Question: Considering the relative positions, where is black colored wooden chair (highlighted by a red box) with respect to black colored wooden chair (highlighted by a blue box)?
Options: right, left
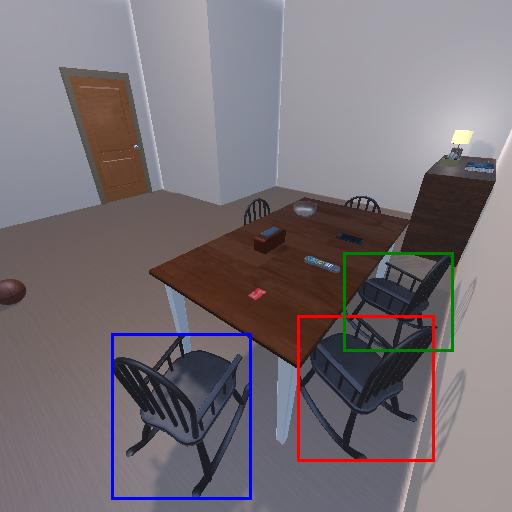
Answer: right